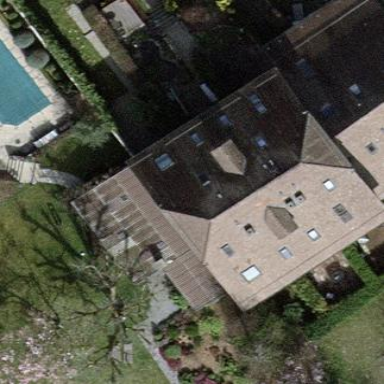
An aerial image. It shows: View of roof of building.